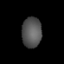
Tissue: lung
Cell type: Endothelial cells
Senescence score: 0.6153
Nuclear area (px): 589
Mean DAPI intensity: 83.818